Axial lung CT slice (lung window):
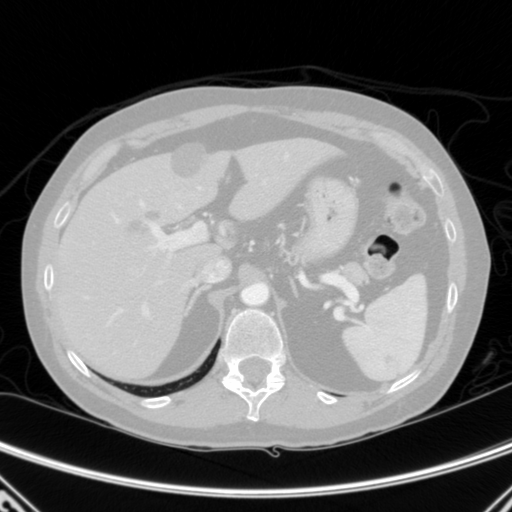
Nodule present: no